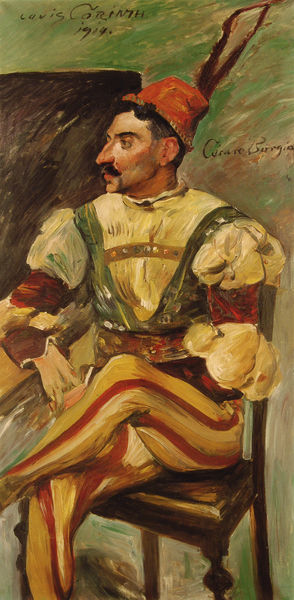
Titel: Cesare Borgia (Arthur Kraft)
Künstler: Lovis Corinth
Standort: Berlin
Institution: Neue Nationalgalerie
Schlagwörter: feder, gemälde, hand, mann, weiß, gelb, grün, sitzen, braun, bunt, haar, hintergrund, holz, hut, mund, nase, ohr, profil, schmuck, schwarz, stuhl, tisch, tür, blick, gürtel, rot, malerei, bart, hemd, hose, kappe, mütze, schnurrbart, wand, augen, bluse, falten, federn, inkarnat, kragen, mensch, ärmel, bildnis, hals, hände, portrait, porträt, signatur, öl, pastos, auge, gewand, haare, kostüm, realismus, sitzend, augenbrauen, kinn, lippen, puffärmel, renaissance, beine, schrift, schrank, sitz, hosen, farbe, ölgemälde, schnäuzer, duktus, schnurbart, verkleidung, datum, gestreift, streifen, knie, schnauzbart, schnauzer, weste, gestalt, schauspiel, strümpfe, corinth, lovis, clown, kniee, text, beschriftung, tracht, mittelalter, strumpfhose, wams, hamd, überschlagen, slevogt, strumpfhosen, hosenträger, schauspieler, grüngelb, träger, harlekin, fes, tect, grüün, folklore, fez, base, spanier, hend, mud, wamps, puk, beinlinge, schäuzer, wanst, scnurrbart, hhände, bayernsepp, burgia, cesare, gauckler, hintergurn, streifenhose, mmann, 1919, kommödiant, scgnurbart, hose streifen, person narrenanzug